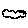
Label: cloud